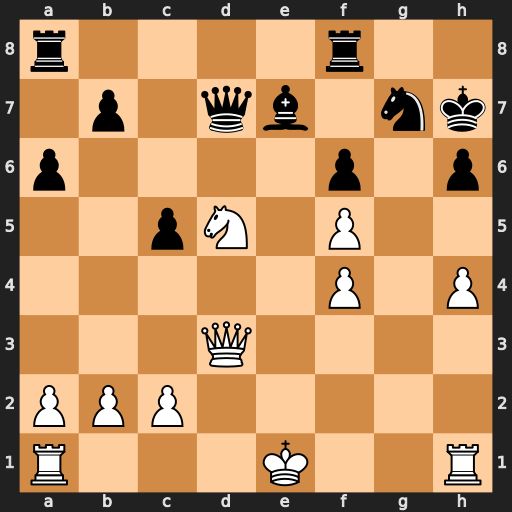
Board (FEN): r4r2/1p1qb1nk/p4p1p/2pN1P2/5P1P/3Q4/PPP5/R3K2R
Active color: w
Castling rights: KQ
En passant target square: -
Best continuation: Nxf6+ Bxf6 Qxd7